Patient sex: F
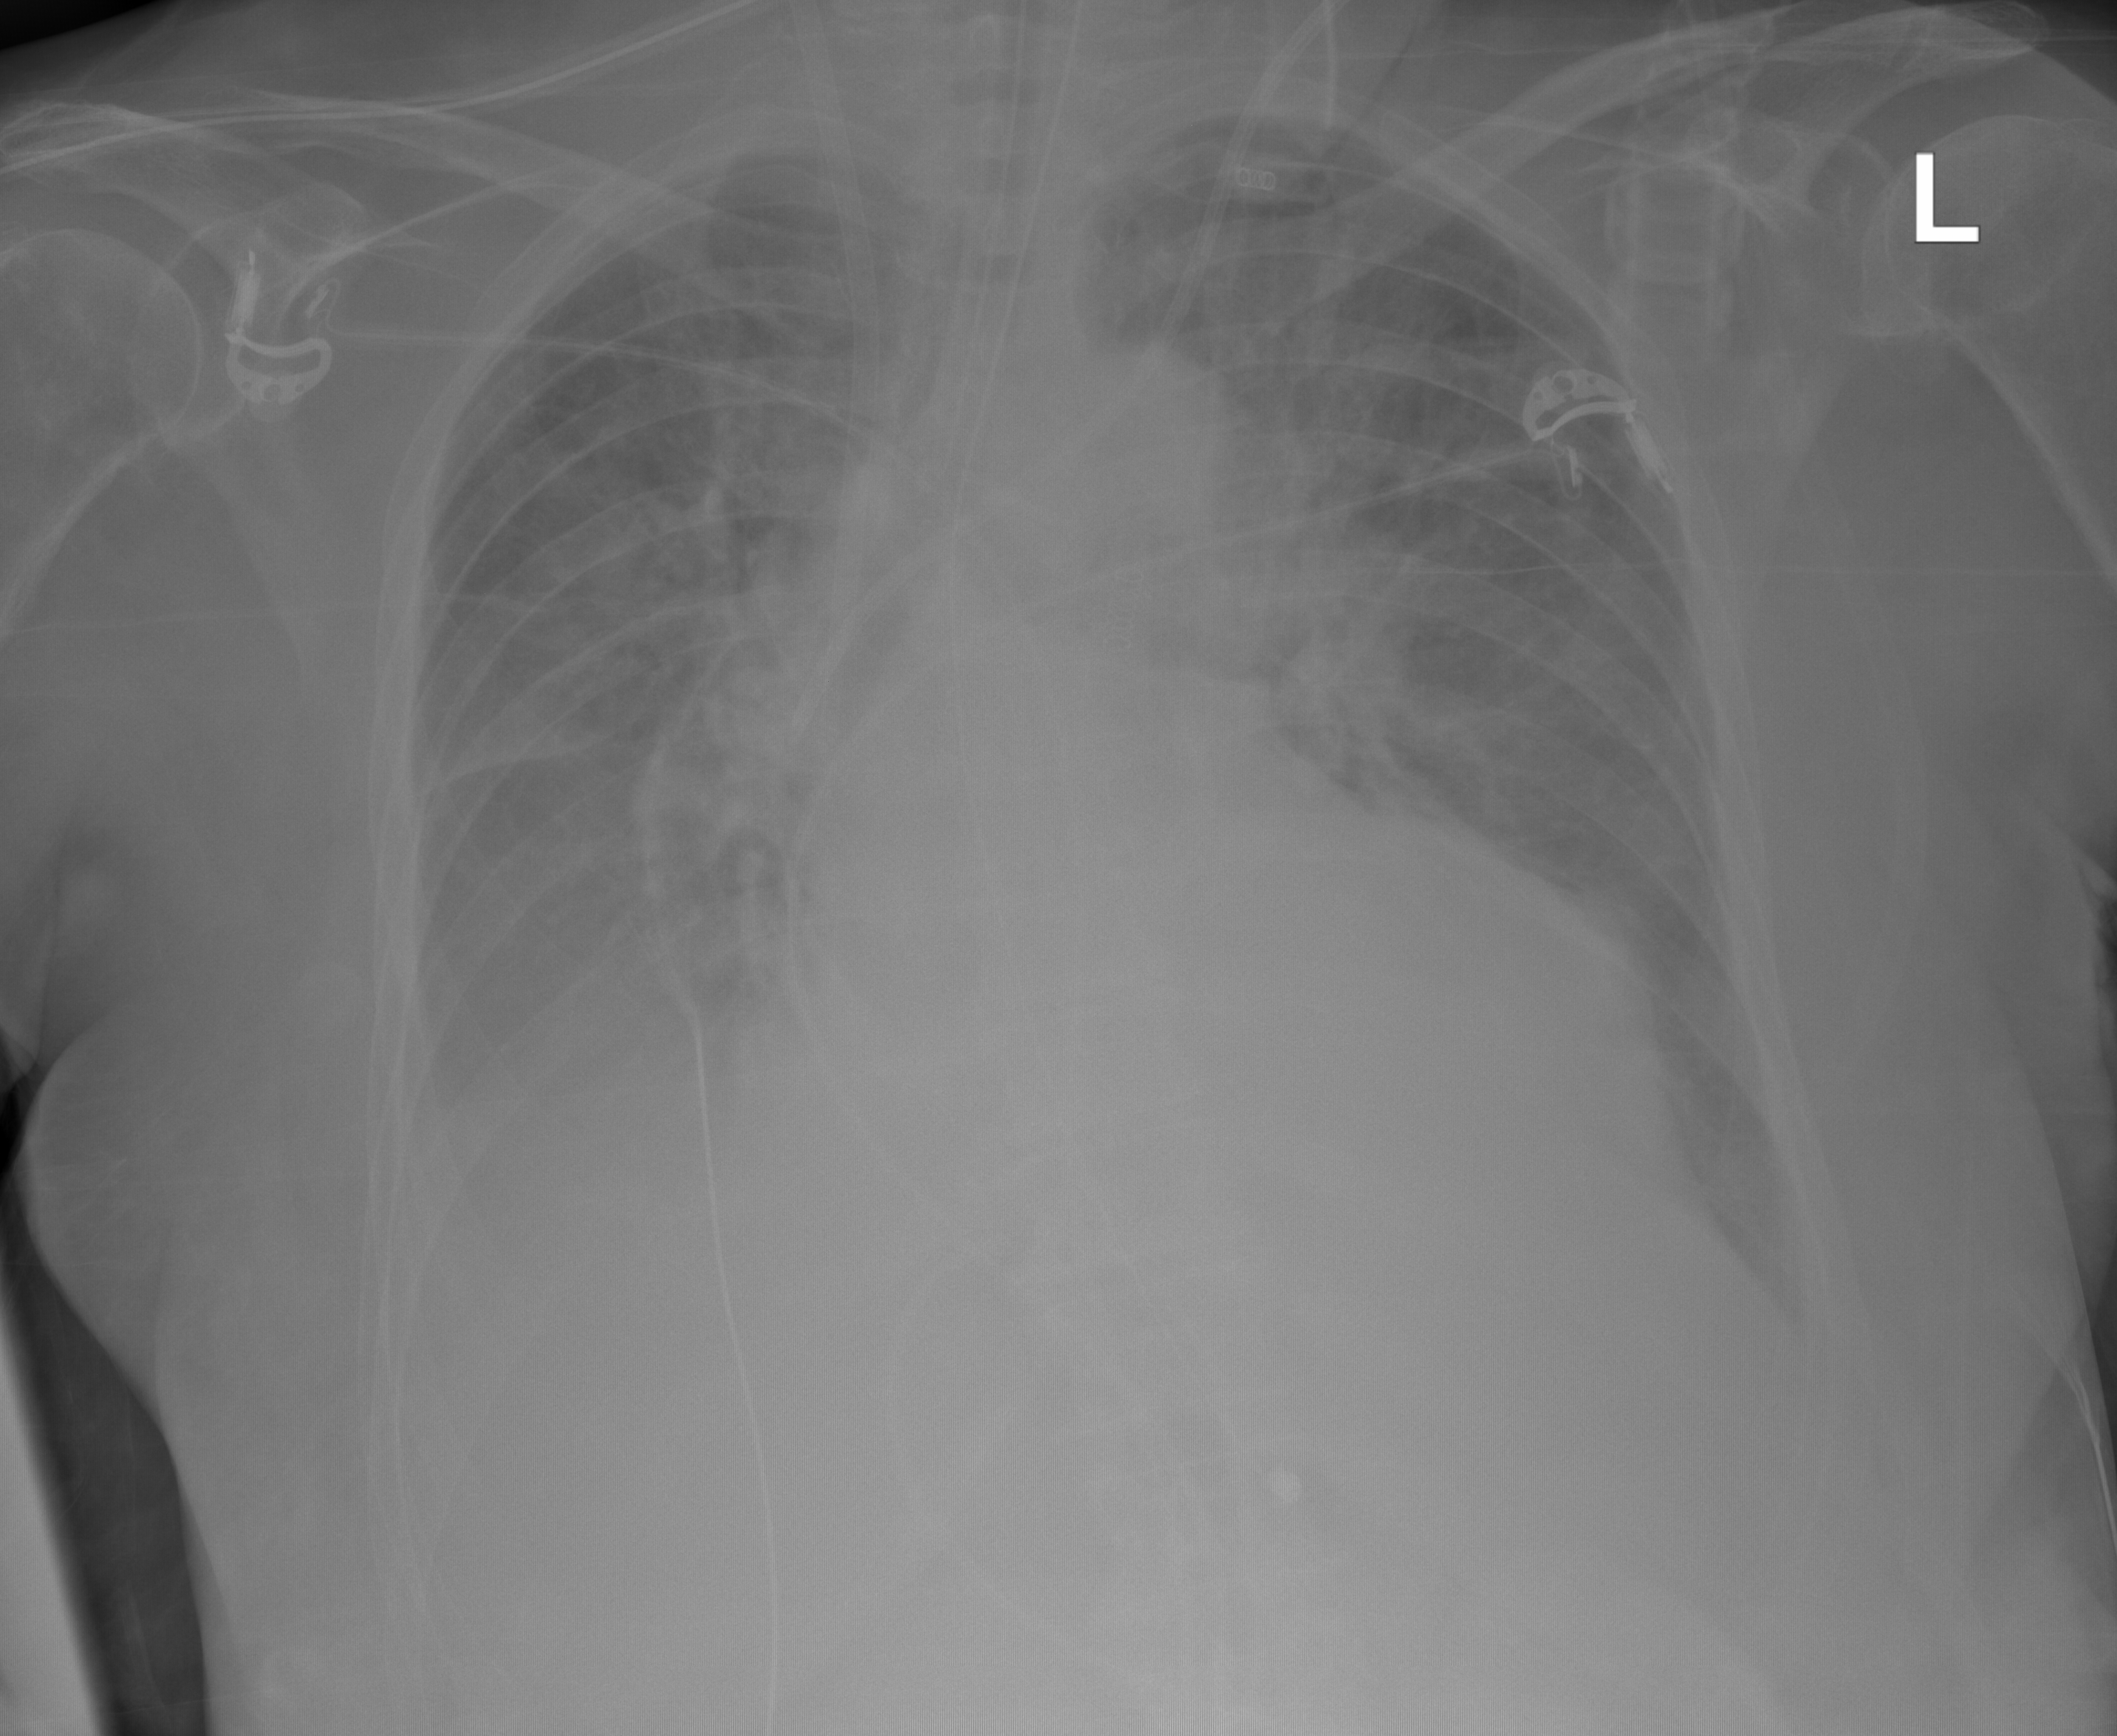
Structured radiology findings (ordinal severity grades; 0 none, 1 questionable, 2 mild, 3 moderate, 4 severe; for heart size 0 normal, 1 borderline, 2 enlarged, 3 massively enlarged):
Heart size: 2
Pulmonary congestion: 2
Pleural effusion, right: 3
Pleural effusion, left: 1
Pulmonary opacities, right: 2
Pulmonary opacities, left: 2
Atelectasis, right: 2
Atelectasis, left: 1